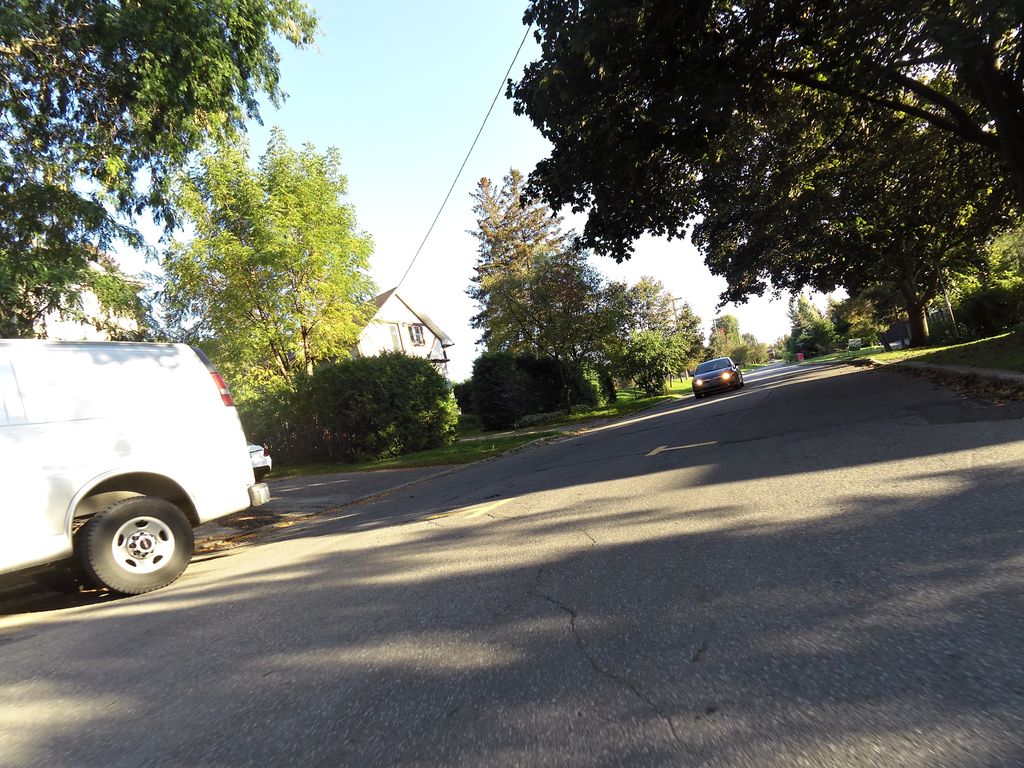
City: ottawa-gatineau